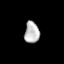
Tissue: lung
Cell type: Myeloid cells
Senescence score: 0.2323
Nuclear area (px): 315
Mean DAPI intensity: 184.279